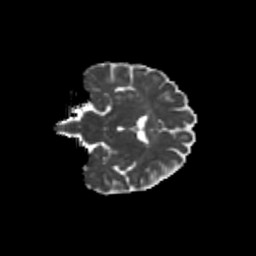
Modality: MD
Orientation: coronal
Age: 49
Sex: male
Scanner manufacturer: siemens
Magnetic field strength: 3 T
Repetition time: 8.6 s
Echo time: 0.095 s